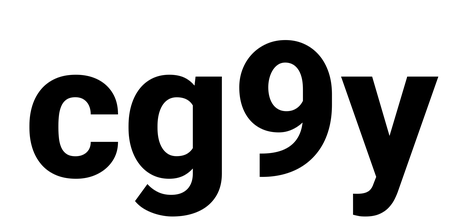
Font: Roboto_ExtraBold